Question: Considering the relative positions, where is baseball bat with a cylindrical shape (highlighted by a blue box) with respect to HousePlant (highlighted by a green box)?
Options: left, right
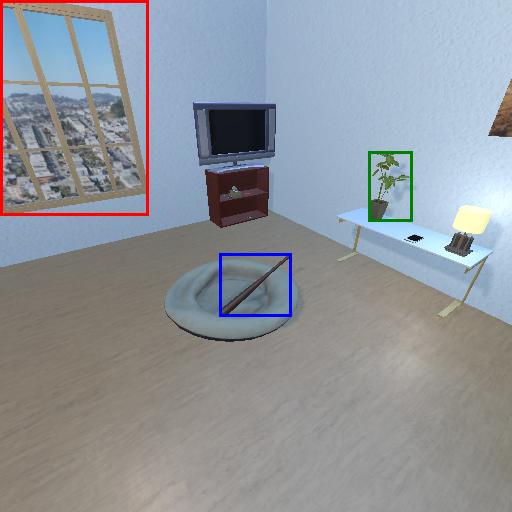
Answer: left